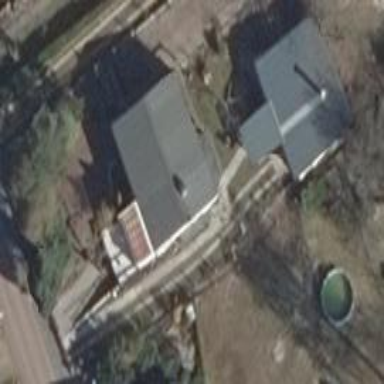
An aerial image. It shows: Detached building.